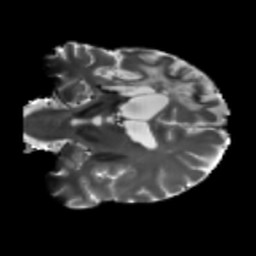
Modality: T2w
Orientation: coronal
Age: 56
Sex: male
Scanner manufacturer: siemens
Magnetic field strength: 3 T
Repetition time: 5.25 s
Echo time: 0.08 s